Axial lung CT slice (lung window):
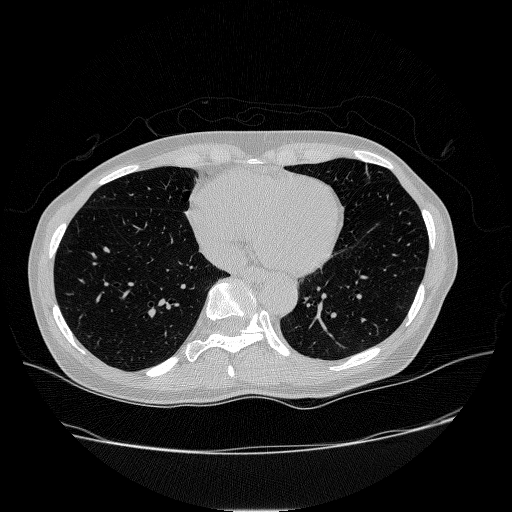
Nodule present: no